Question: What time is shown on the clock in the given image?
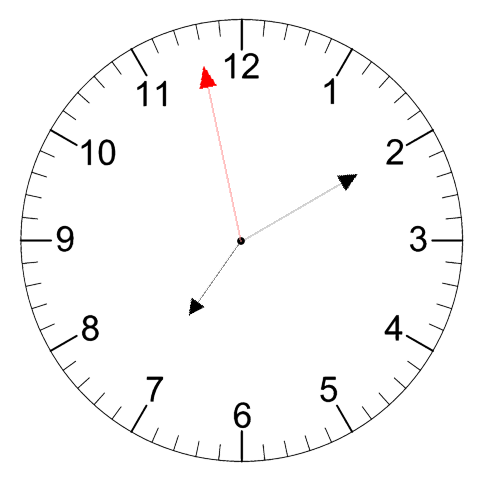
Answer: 07:09:58